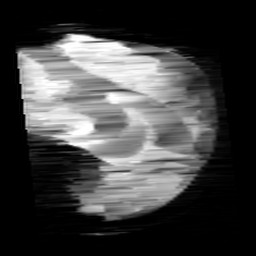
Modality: minIP
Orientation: sagittal
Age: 9
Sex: male
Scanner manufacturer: siemens
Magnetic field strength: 3 T
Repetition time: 0.027 s
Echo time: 0.02 s